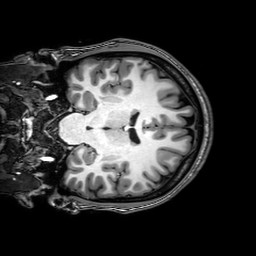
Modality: T1w
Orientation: coronal
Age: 23
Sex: male
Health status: healthy
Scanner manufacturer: philips
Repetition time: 0.008158 s
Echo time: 0.00375 s